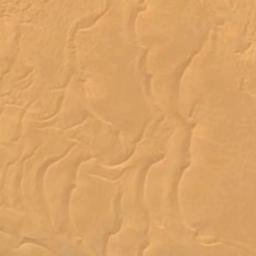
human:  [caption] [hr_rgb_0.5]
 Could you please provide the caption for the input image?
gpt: The desert is full of yellow sand .

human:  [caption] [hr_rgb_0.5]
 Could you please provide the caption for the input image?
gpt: This is a yellow desert with wavy stripes .

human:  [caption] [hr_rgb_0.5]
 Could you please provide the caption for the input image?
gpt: There are parallel lines in this desert .

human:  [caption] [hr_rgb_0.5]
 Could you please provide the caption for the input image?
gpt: The desert has orange sand and some barchan dunes .

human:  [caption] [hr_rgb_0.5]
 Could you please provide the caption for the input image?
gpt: A yellow sandy desert with some stripes .